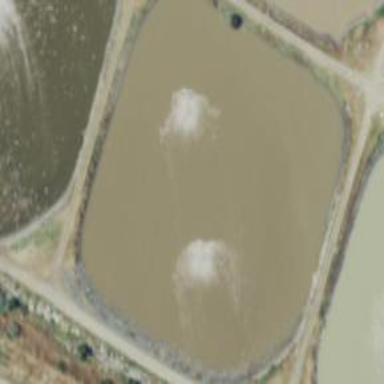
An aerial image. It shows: Reservoir of water at wastewater plant.